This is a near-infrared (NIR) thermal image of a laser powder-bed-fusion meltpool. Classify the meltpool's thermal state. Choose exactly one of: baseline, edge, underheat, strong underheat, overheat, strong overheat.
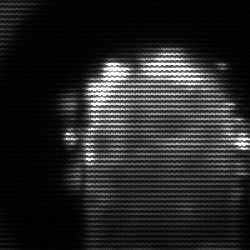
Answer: baseline